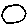
Label: circle